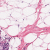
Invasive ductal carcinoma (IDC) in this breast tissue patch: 0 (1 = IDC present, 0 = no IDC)